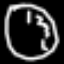
Label: clock